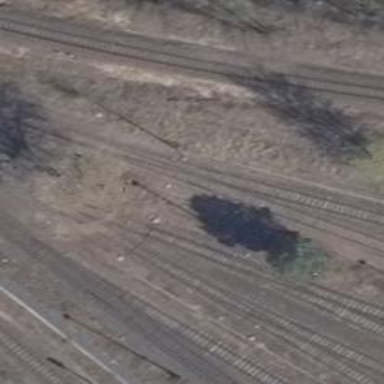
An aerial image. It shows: Abandoned railway spur.